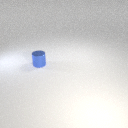
small blue metal cylinder